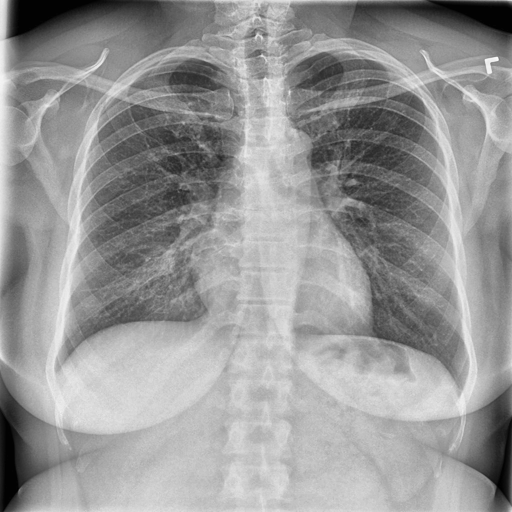
Finding: NORMAL